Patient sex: M
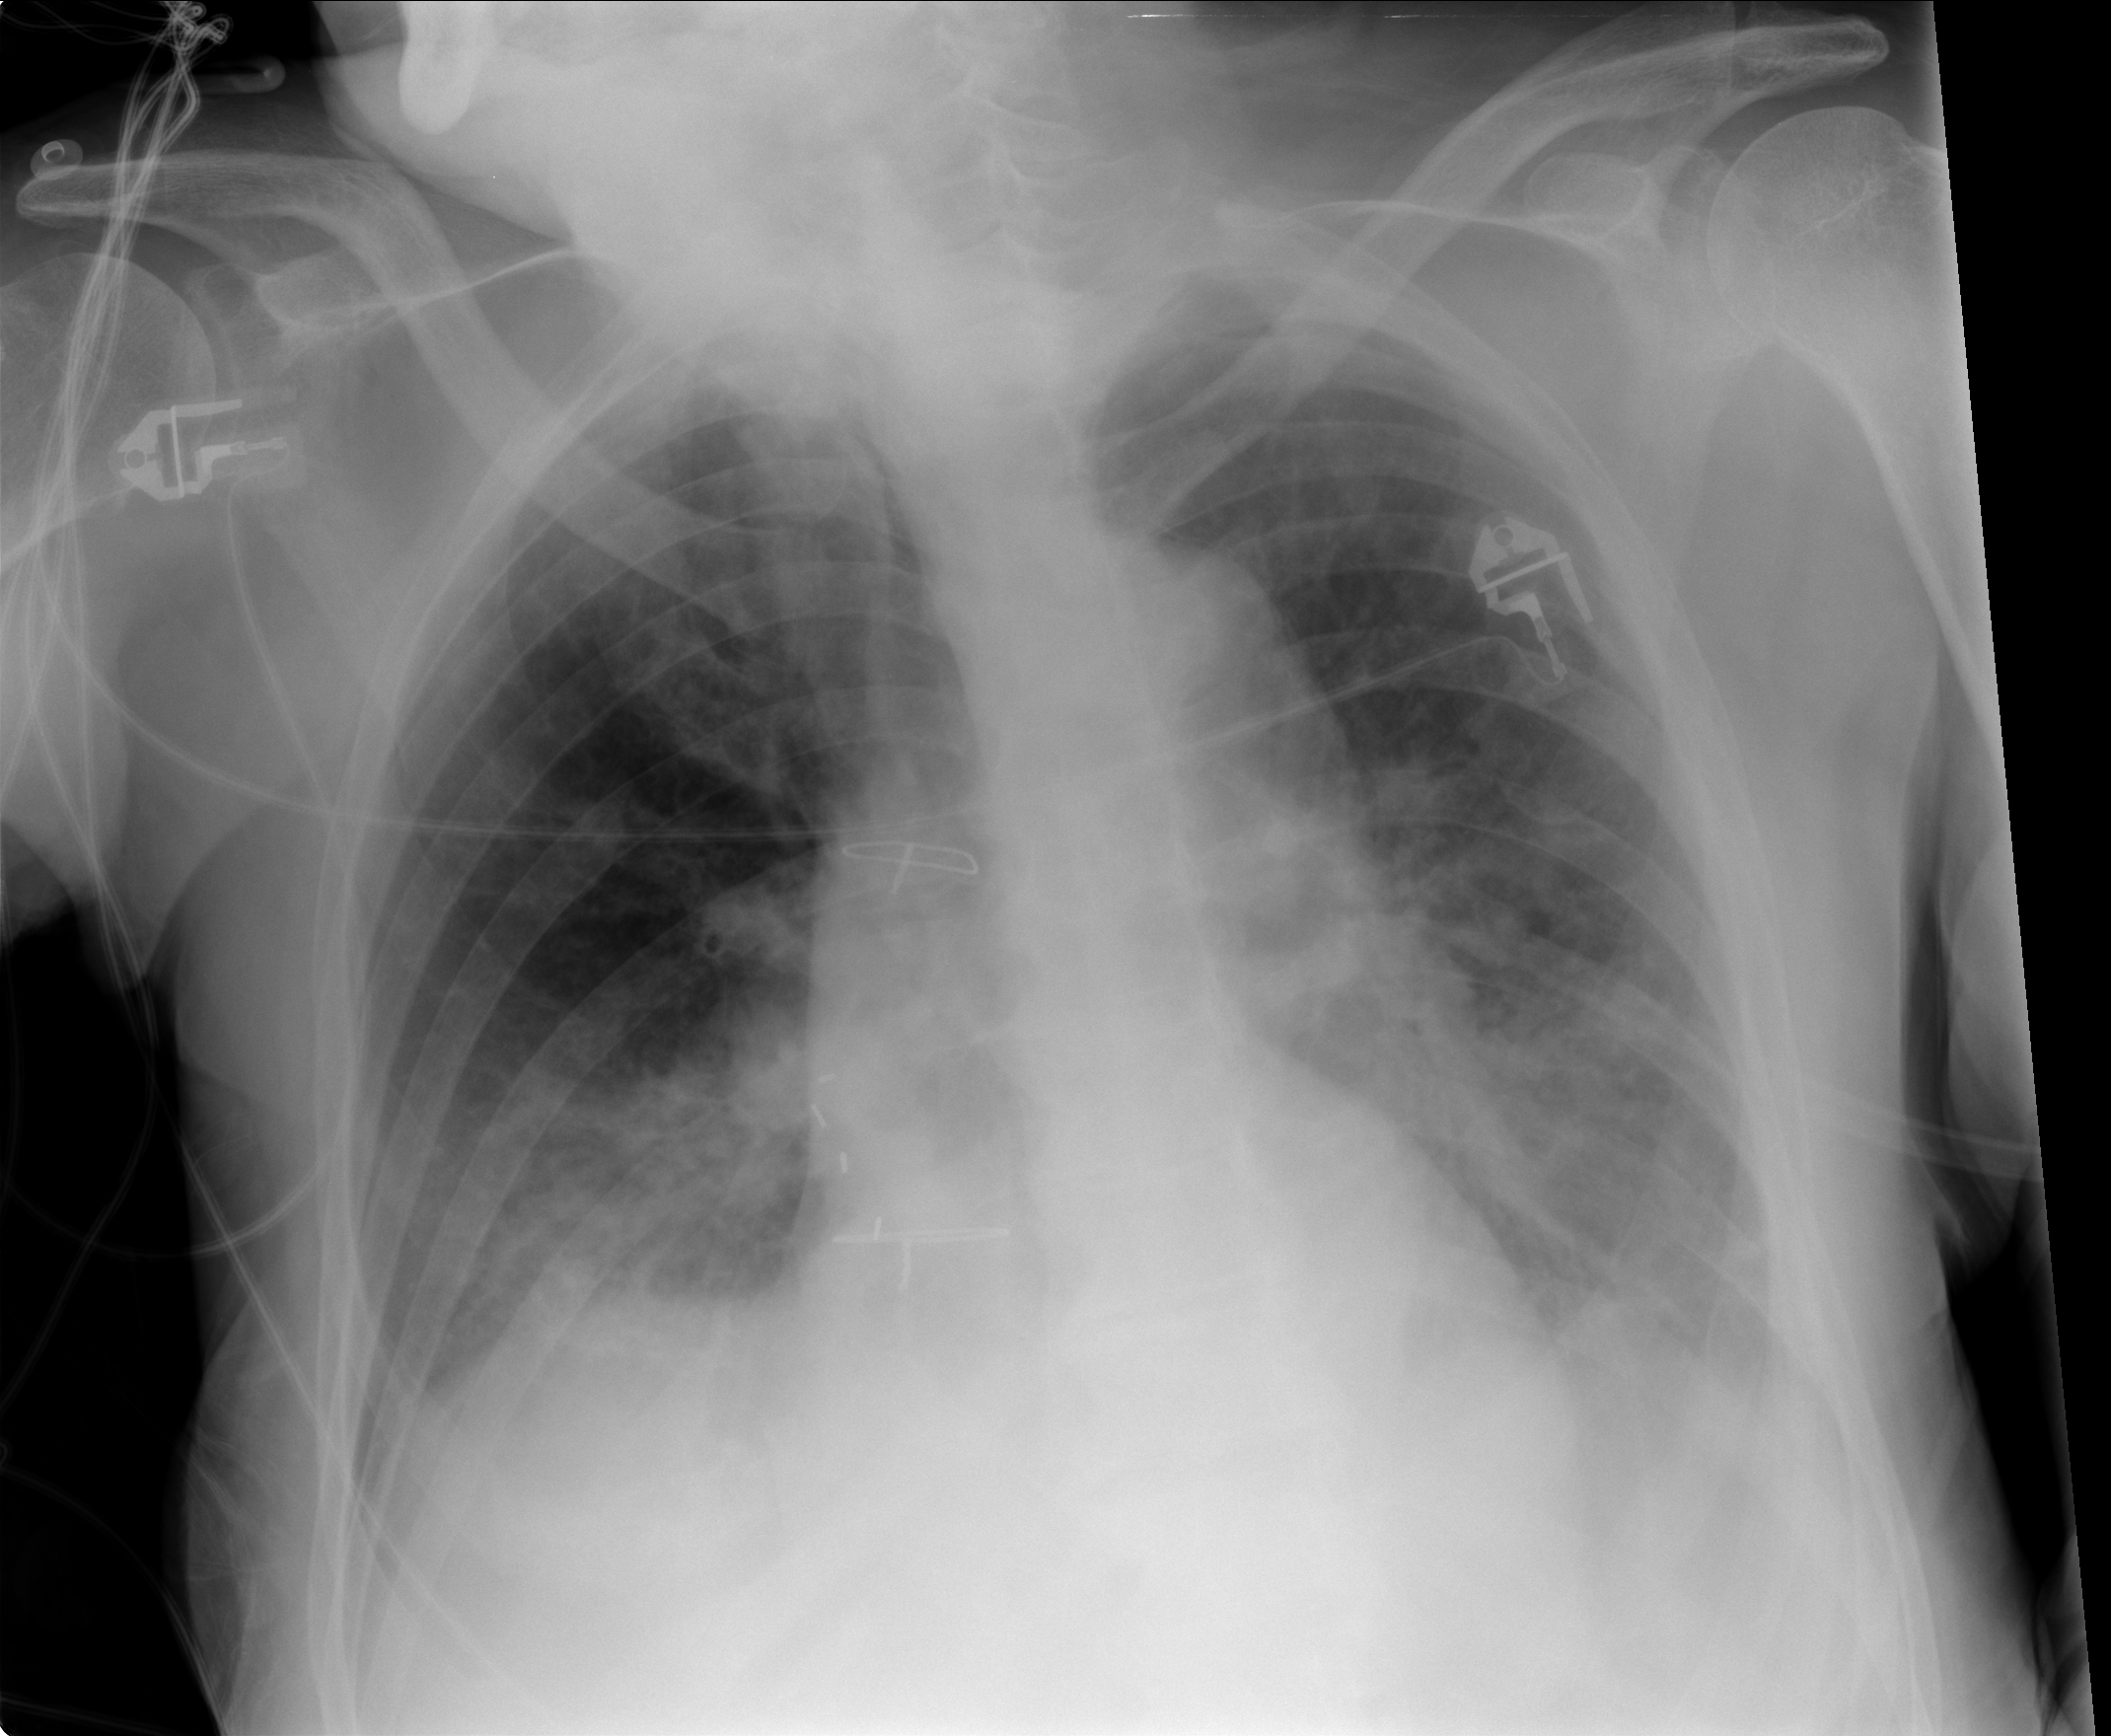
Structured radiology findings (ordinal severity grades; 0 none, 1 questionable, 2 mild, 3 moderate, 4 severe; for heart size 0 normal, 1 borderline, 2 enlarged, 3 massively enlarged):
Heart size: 0
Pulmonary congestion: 2
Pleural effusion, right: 2
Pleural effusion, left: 3
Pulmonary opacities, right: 2
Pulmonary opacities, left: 3
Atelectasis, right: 2
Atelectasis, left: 2